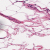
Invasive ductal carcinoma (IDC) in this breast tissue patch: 0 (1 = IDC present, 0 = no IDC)